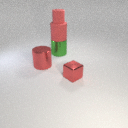
large red metal cylinder to the left of large green metal cylinder